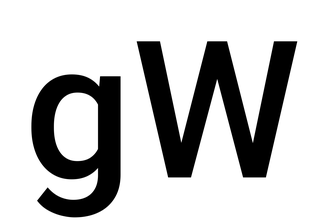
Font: Roboto_Medium